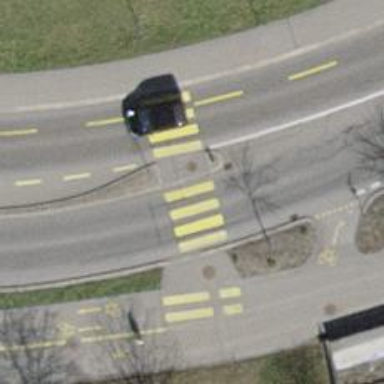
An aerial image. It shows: Secondary road with asphalt surface and separate sidewalk. There are trolley wires present.